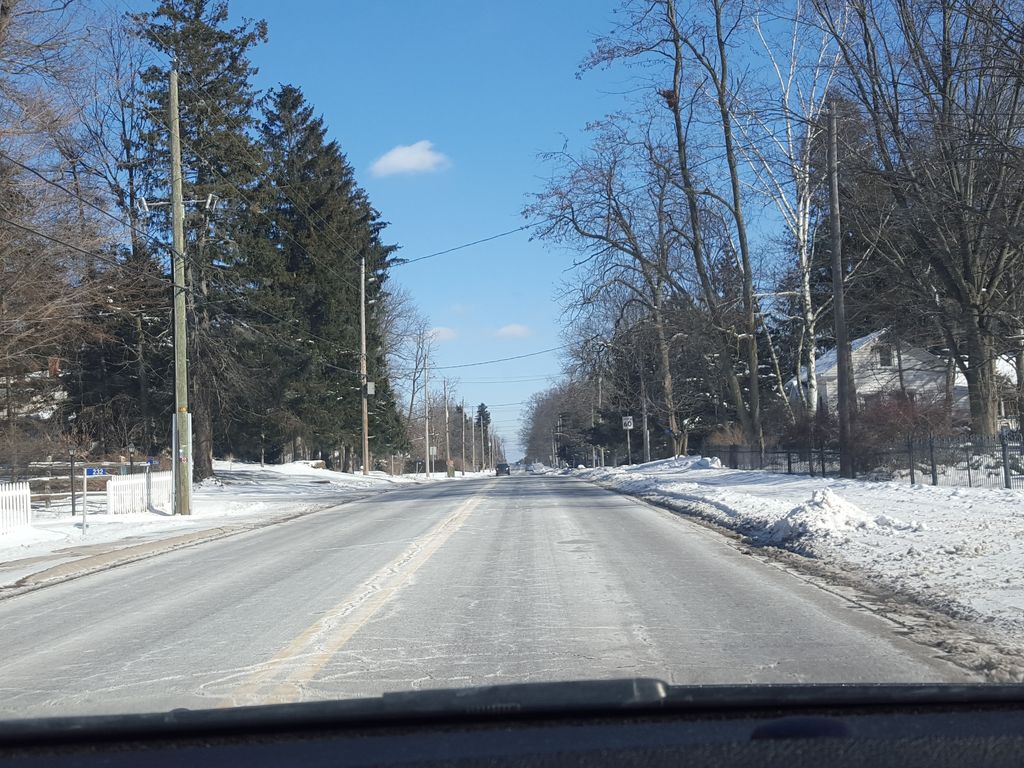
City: hamilton